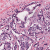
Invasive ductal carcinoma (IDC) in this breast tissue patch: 1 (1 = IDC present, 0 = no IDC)